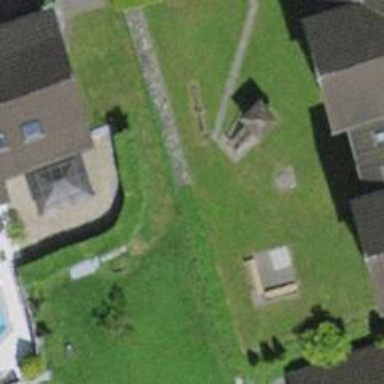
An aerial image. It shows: Playground structure.